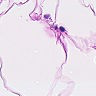
Metastatic tissue present: no